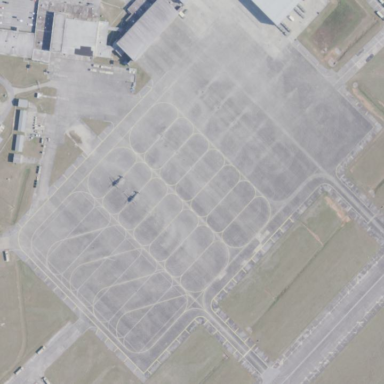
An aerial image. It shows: Image of helipad at airport.